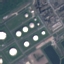
Land use / land cover class: Industrial